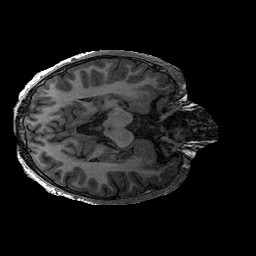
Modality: T1w
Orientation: axial
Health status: ill
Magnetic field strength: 3 T